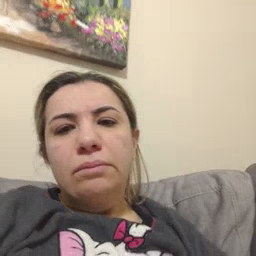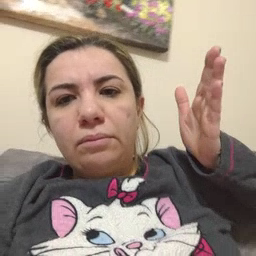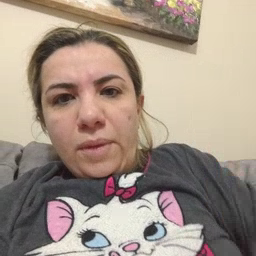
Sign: beside